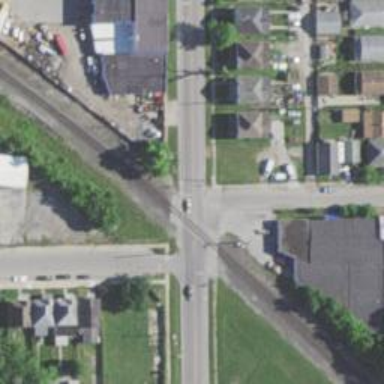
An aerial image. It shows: Railway level crossing.